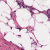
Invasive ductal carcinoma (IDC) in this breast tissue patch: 0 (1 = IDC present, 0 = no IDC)